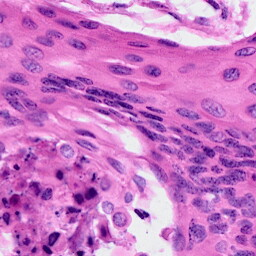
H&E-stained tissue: Cervix